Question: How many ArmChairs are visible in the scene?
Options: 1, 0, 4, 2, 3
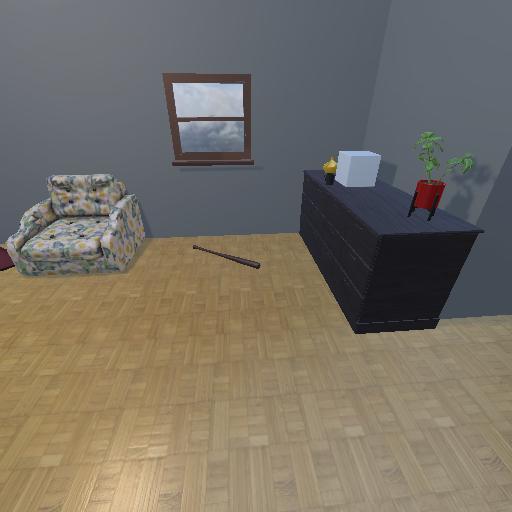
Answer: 1